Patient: sex M, age 57
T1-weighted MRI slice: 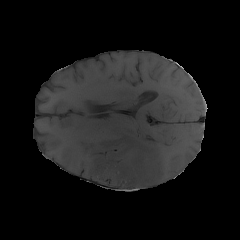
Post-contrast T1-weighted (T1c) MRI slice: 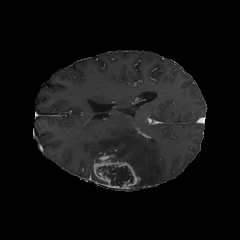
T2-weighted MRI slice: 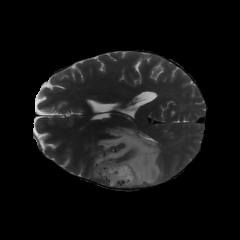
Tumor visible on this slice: yes
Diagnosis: Glioblastoma, IDH-wildtype
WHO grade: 4